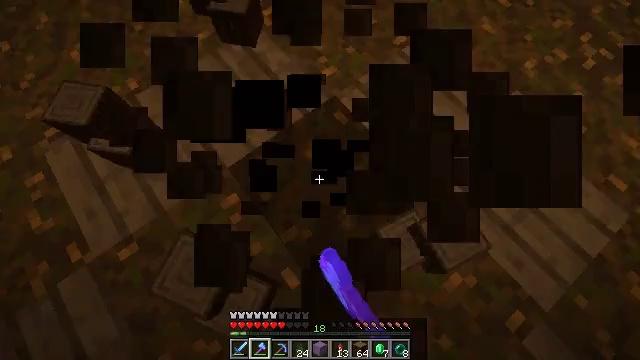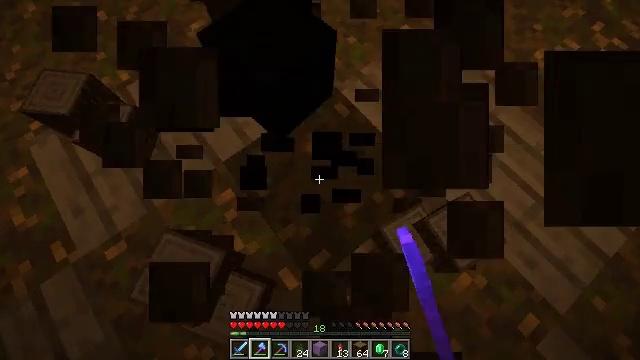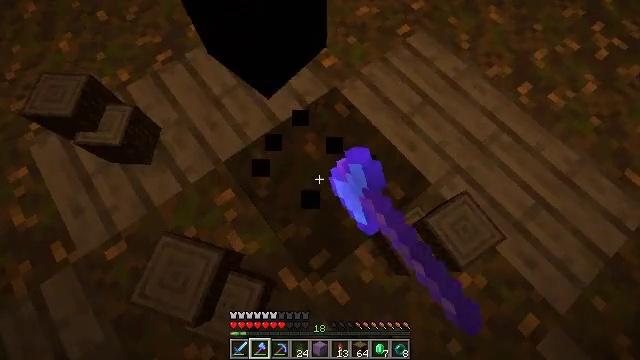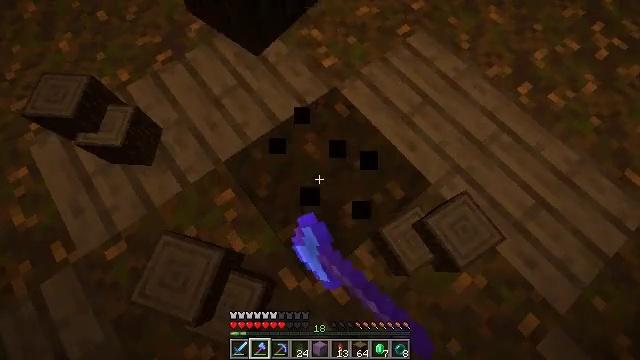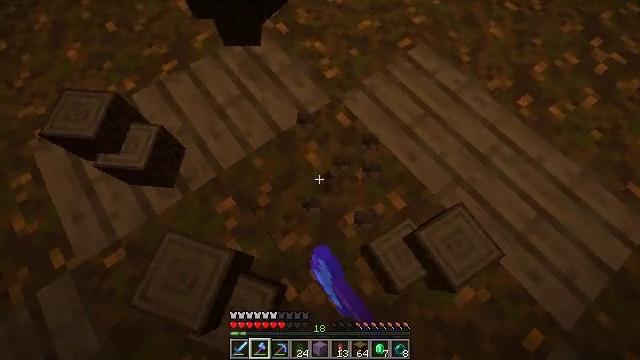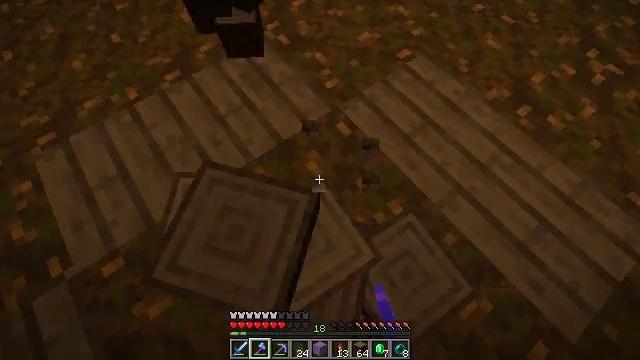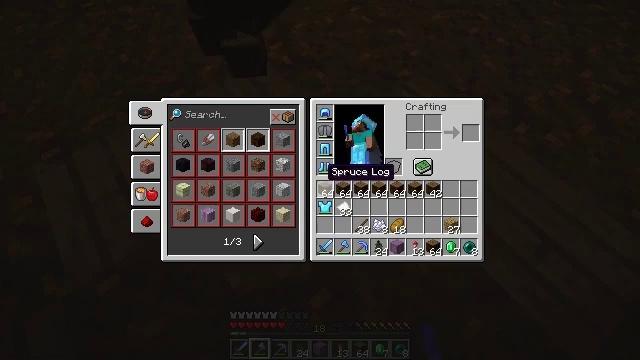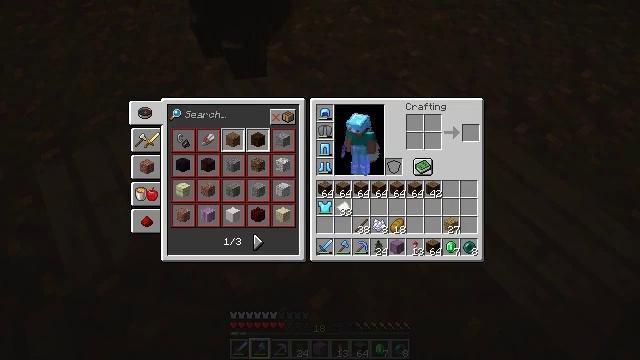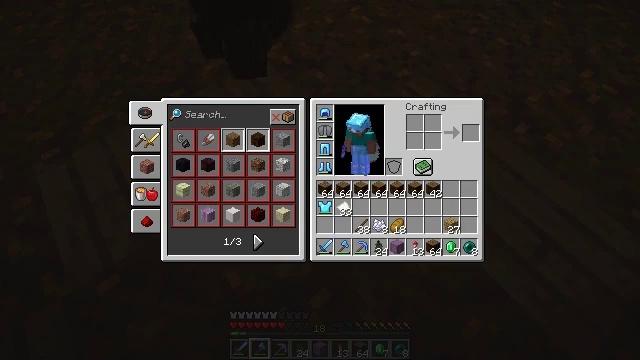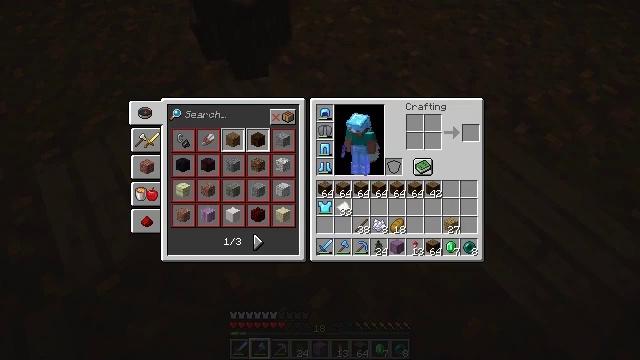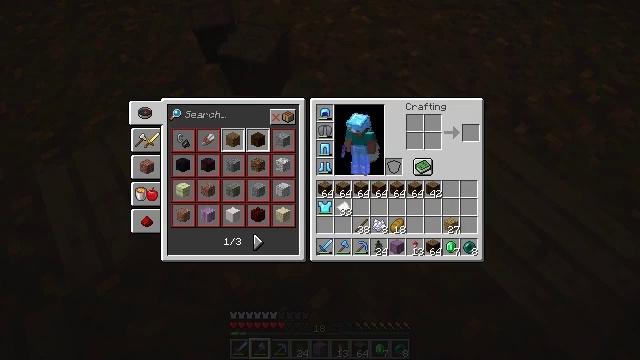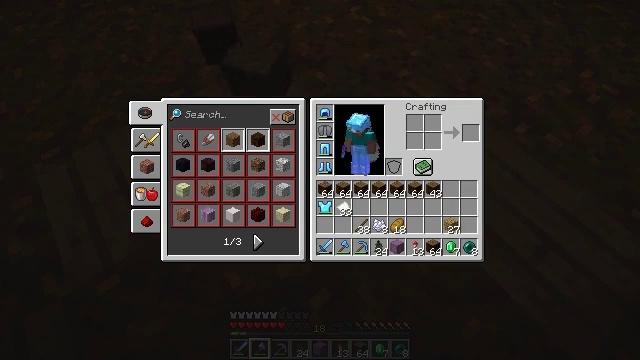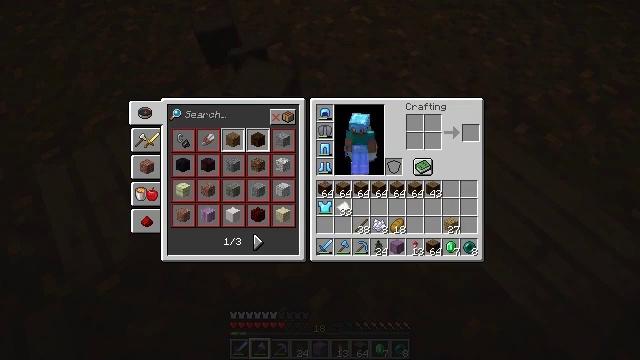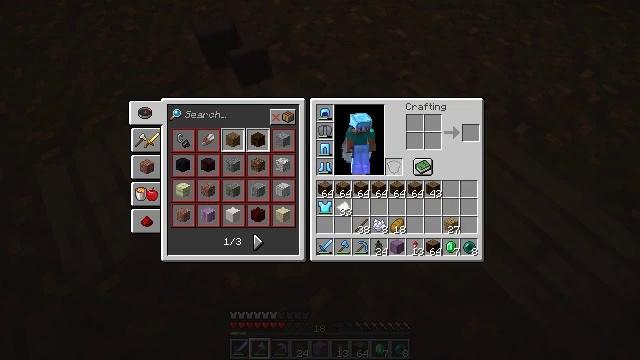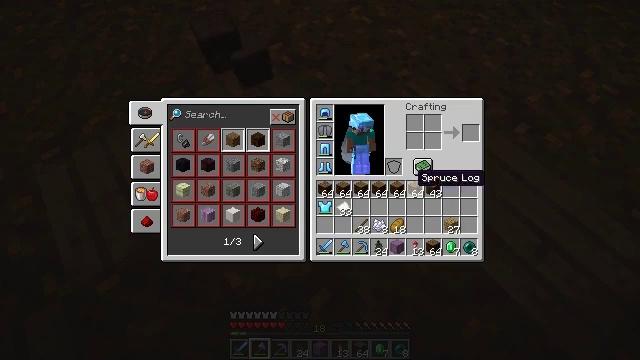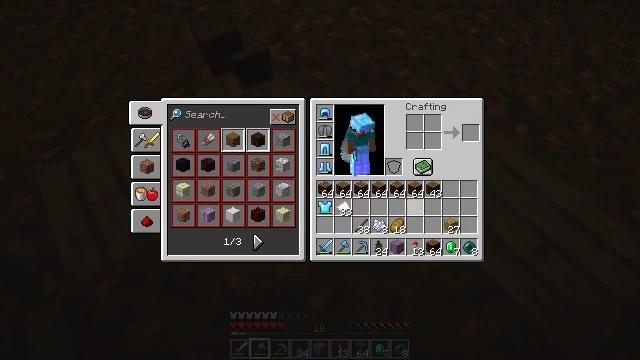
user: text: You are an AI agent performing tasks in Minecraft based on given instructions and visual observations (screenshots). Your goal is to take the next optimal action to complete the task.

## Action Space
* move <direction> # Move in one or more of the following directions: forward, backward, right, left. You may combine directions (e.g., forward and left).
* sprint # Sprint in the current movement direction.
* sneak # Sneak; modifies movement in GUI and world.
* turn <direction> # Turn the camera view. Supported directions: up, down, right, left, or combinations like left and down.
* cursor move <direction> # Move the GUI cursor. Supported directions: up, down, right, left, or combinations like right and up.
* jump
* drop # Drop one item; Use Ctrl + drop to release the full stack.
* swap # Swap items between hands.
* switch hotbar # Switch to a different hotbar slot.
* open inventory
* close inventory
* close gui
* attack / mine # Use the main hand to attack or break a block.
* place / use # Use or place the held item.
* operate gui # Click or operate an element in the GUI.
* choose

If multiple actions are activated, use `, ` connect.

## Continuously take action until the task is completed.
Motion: motion action
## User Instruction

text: Destroy the spruce leaves to get sticks and saplings.
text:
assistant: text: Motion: attack / mine
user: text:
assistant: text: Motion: attack / mine
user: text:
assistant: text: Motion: attack / mine
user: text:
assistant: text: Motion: turn up, attack / mine
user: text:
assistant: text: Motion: turn up
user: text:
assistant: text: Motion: turn up, open inventory
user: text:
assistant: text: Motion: open inventory
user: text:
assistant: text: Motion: open inventory
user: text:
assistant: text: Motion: no_op
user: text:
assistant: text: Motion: no_op
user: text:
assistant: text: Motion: cursor move right and up
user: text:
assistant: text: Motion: cursor move right and up
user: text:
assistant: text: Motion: cursor move right
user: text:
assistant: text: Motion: cursor move right and down
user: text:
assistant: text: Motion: cursor move right and down
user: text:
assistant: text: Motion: cursor move down
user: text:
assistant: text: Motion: sneak, cursor move right and down
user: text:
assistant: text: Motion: sneak, cursor move right and down
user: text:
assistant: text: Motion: sneak
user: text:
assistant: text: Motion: sneak
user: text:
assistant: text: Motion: sneak
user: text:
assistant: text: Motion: sneak
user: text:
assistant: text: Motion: sneak
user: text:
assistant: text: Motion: sneak
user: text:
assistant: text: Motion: sneak
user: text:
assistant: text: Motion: sneak
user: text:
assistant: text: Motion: sneak
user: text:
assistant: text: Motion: sneak
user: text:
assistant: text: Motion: sneak
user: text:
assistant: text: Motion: sneak, cursor move up